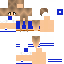
A female human skin with medium skin, wearing brown long hair dressed in a blue tshirt and blue pants, featuring a closed mouth.